Field crop: maize
Growth stage: 2
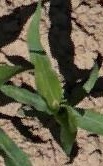
Species: maize